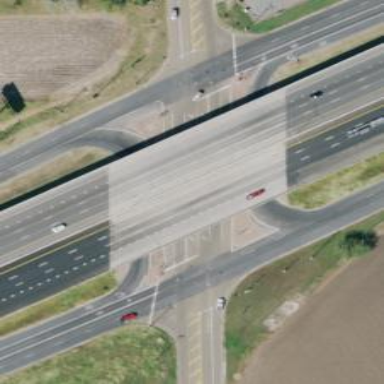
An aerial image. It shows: Secondary link road with turnaround junction.